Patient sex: M
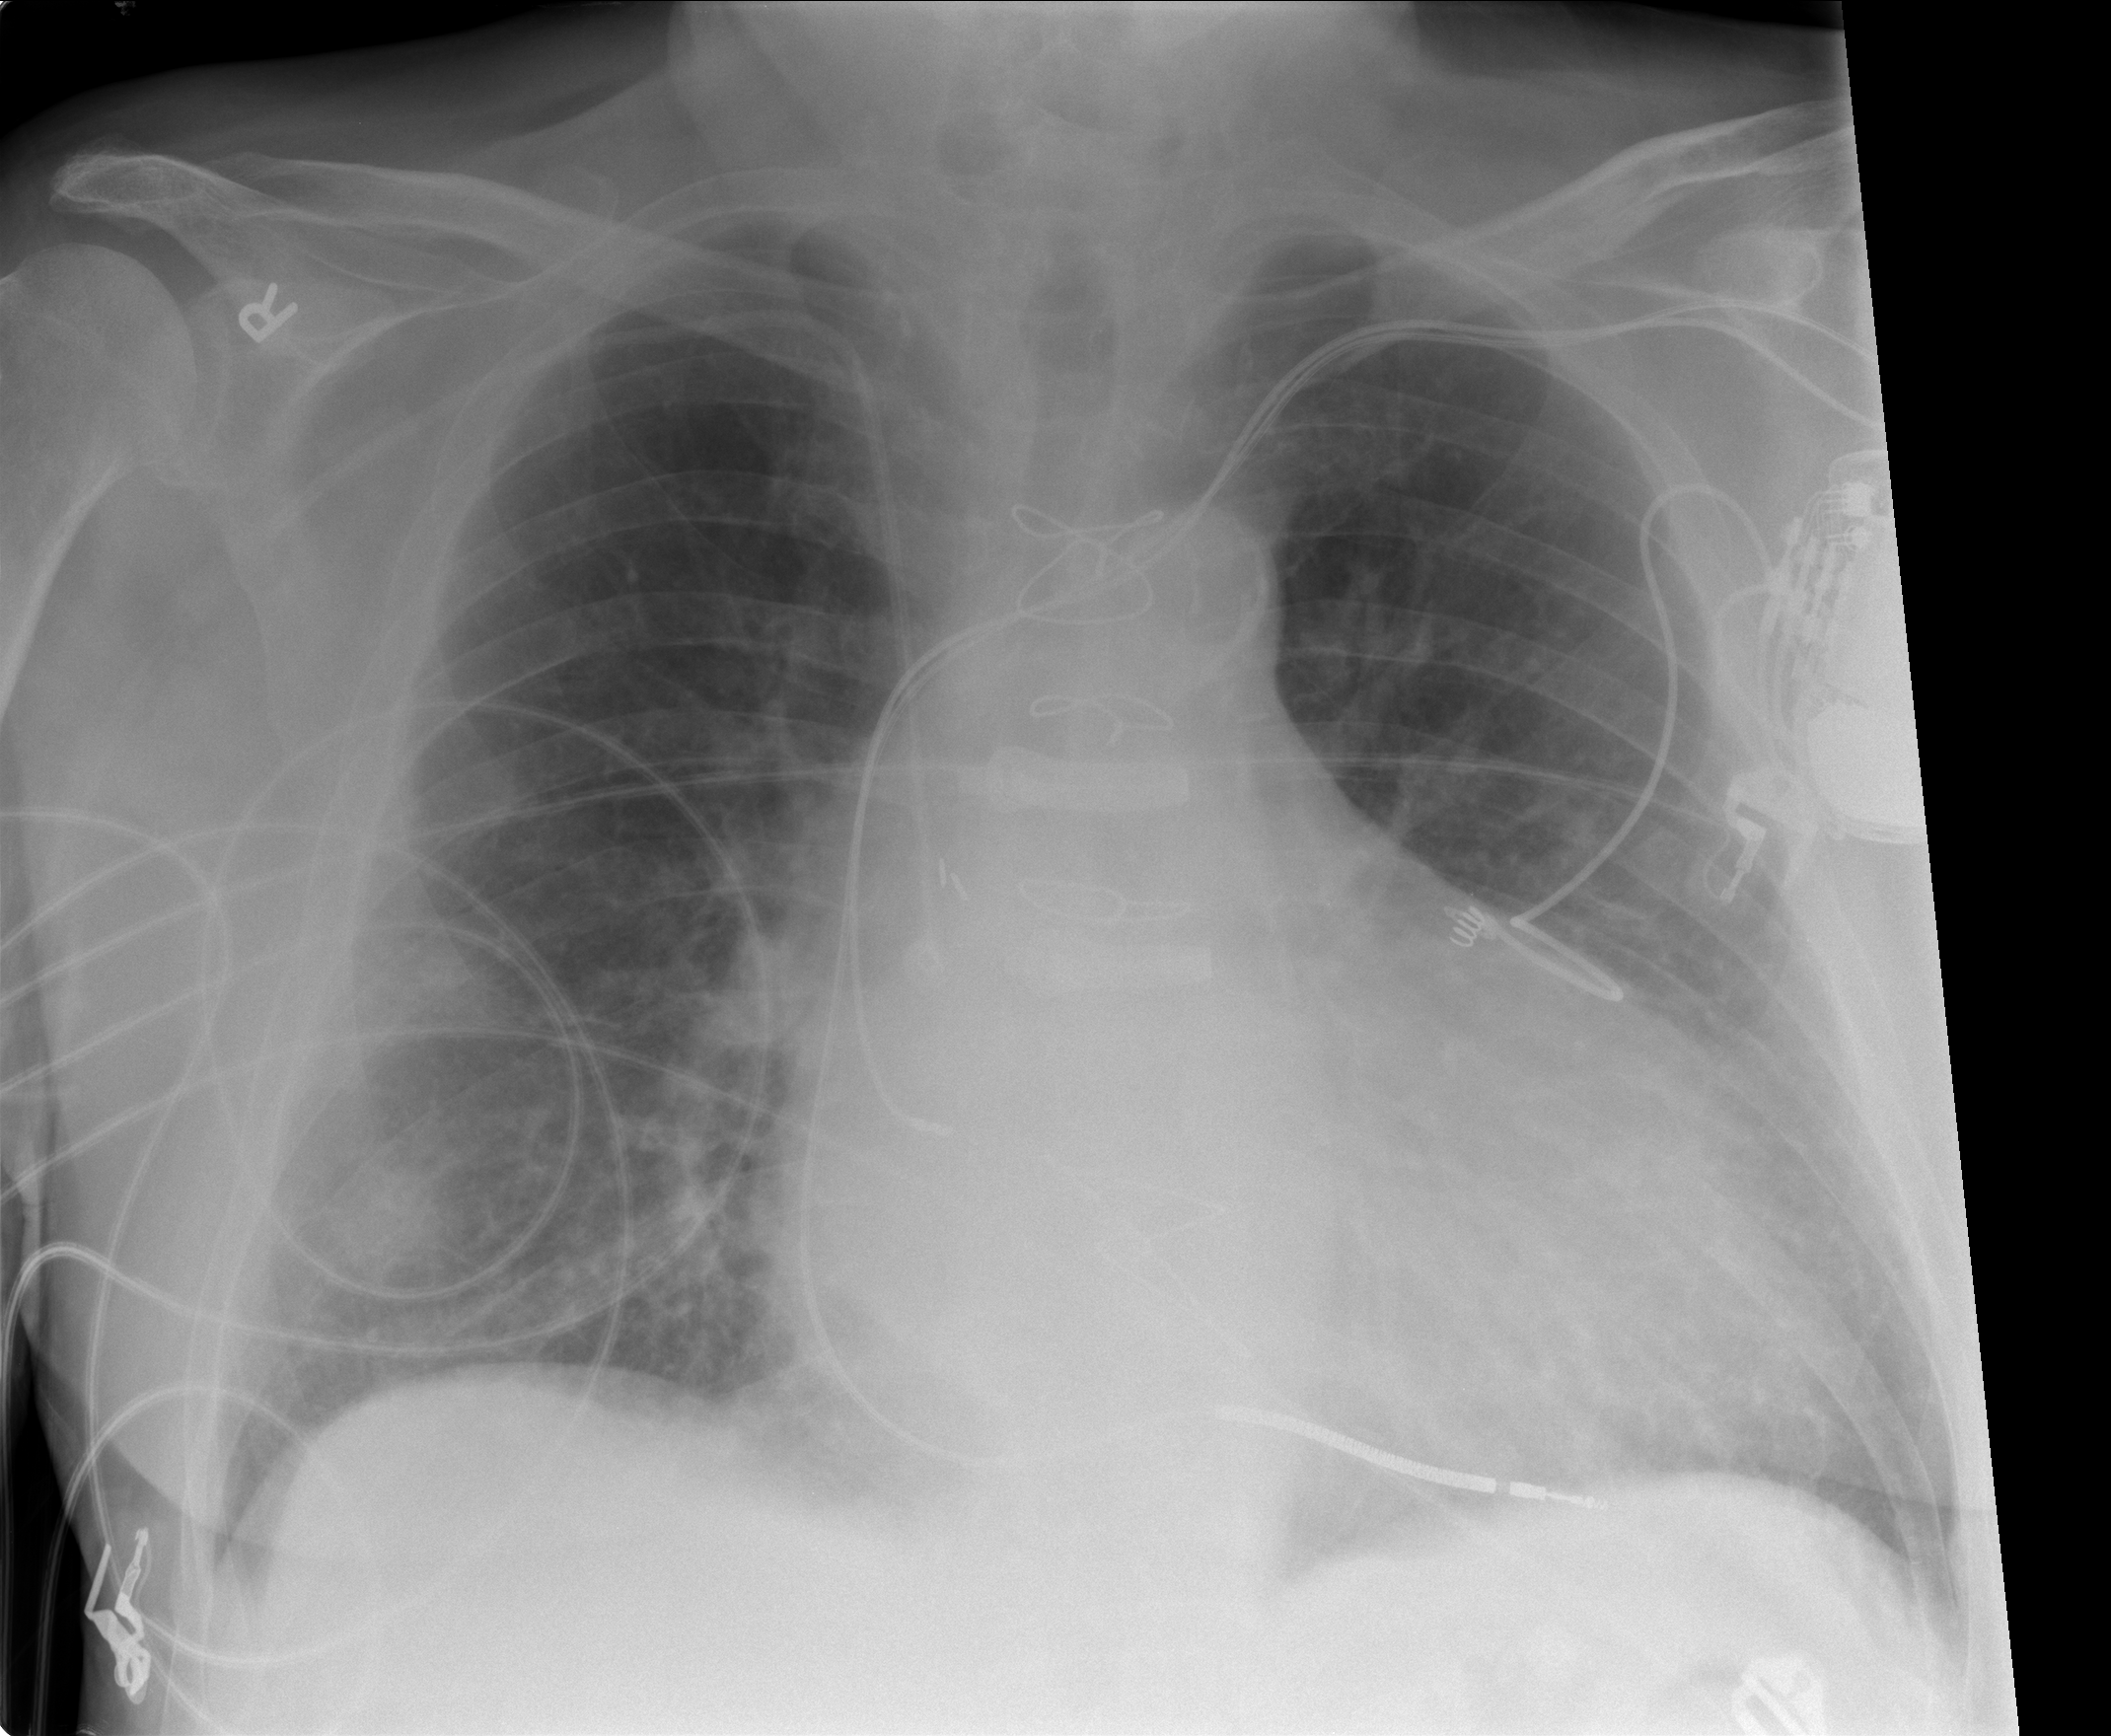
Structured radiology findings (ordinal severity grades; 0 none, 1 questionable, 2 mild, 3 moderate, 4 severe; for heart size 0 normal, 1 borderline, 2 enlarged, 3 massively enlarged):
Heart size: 2
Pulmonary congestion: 2
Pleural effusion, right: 0
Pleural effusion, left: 0
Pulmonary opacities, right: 2
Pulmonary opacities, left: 2
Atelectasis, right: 1
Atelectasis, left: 1